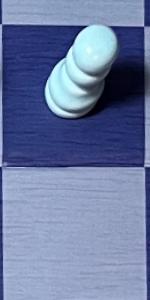
Label: Empty